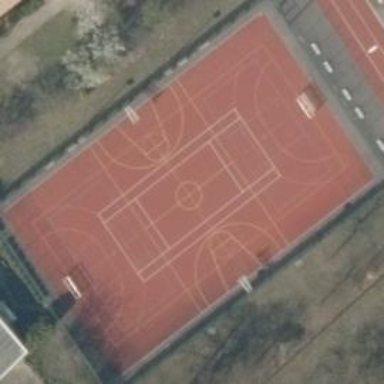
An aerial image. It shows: Multi-sport pitch for leisure land activities.